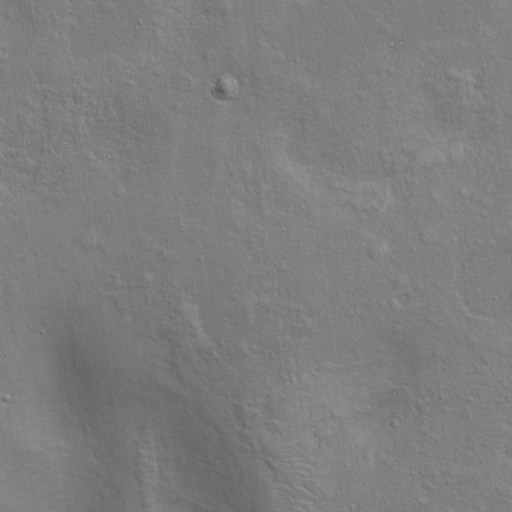
Classes present: Background, Cone